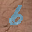
Label: 6